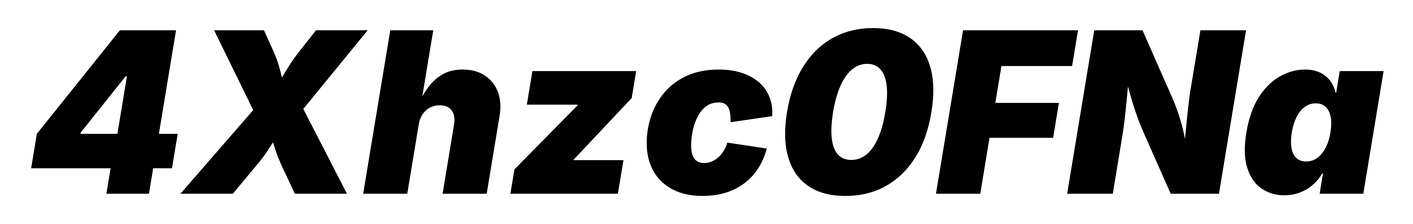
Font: Inter-Italic_Black_Italic